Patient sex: F
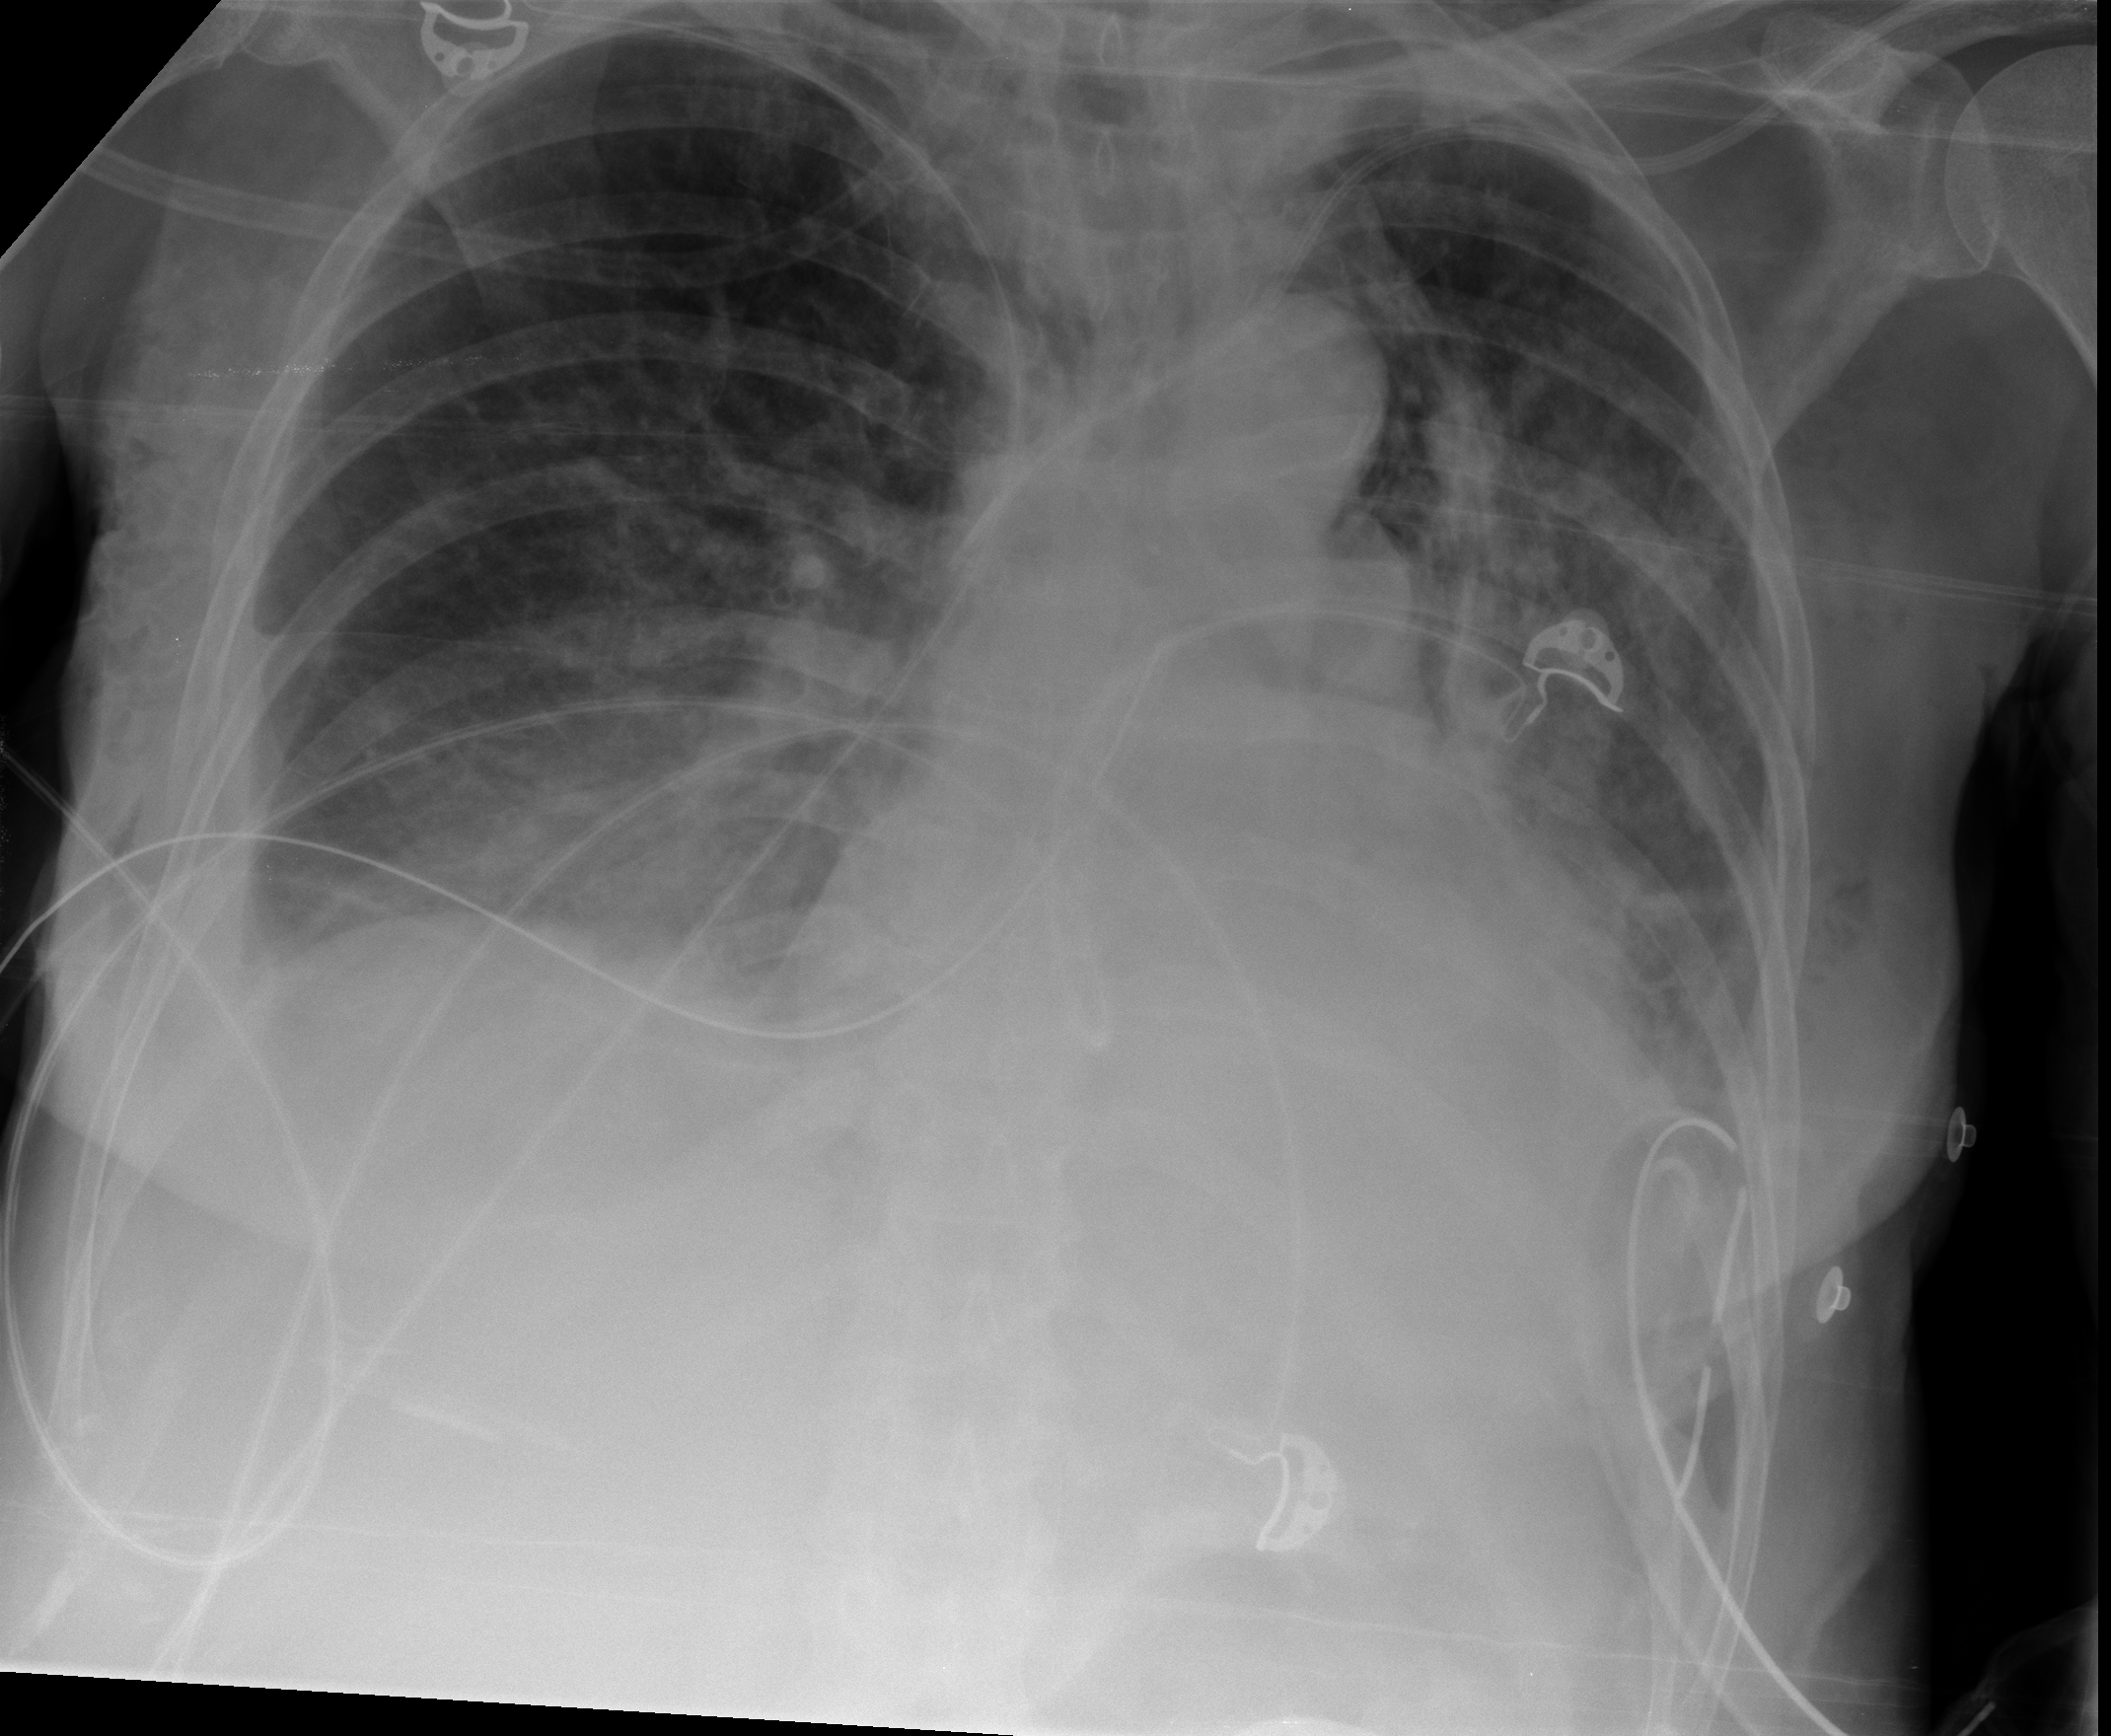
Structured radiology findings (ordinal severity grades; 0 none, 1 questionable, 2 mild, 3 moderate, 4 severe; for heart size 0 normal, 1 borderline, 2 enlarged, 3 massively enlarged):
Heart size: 0
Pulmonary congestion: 2
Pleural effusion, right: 2
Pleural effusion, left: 0
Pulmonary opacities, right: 0
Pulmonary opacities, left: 0
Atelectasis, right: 2
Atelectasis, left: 2